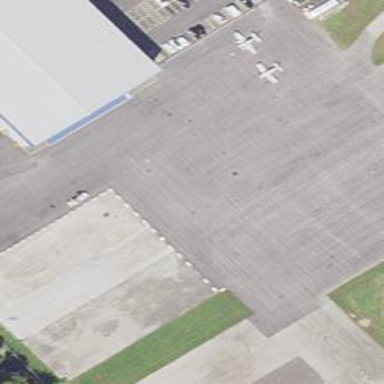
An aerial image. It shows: View of taxiway at the airport.